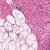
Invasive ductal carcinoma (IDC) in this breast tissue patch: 0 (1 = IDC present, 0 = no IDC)